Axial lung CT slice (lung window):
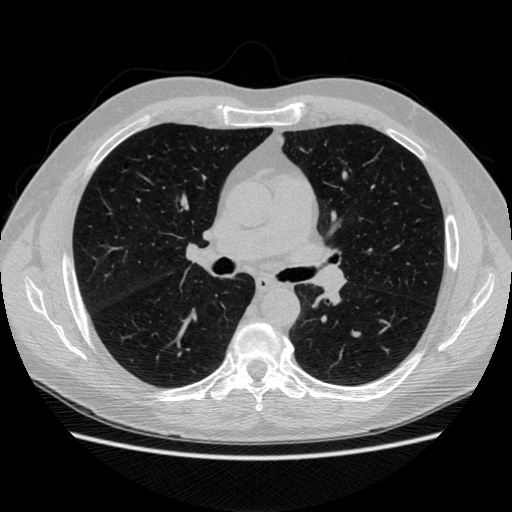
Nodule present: no